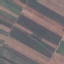
Label: AnnualCrop